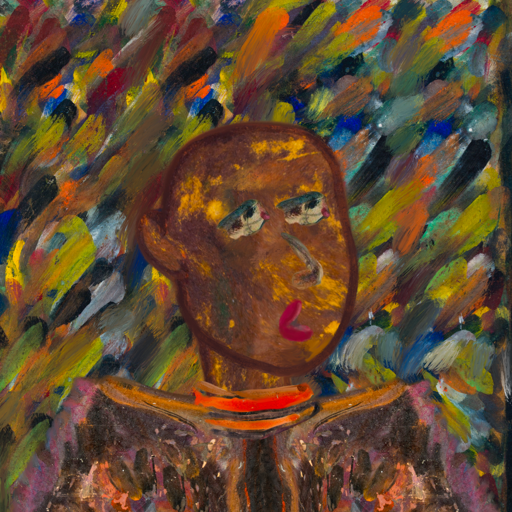
Background: An_Impression, Head And Neck Side: Comrade, Face Side: Pipe, Bust: Gypsy_Queen, Hair Side: Blank, Head Accessory: Blank, Second Necklace: Blank, Necklace: Experience, Baby: Blank